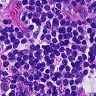
Metastatic tissue present: no